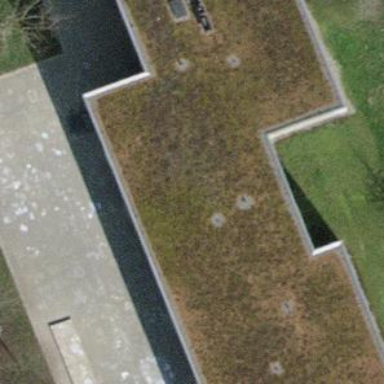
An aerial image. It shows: School building.